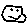
Label: smiley face